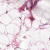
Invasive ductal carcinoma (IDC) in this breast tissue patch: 0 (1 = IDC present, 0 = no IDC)